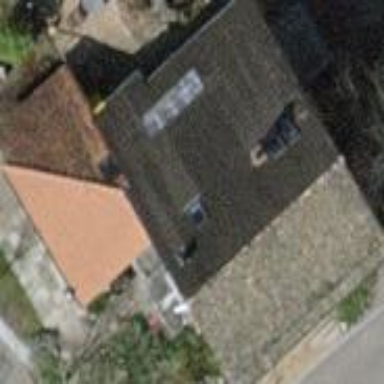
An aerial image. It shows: Pitched roof building.